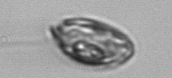
Label: Katodinium_or_Torodinium